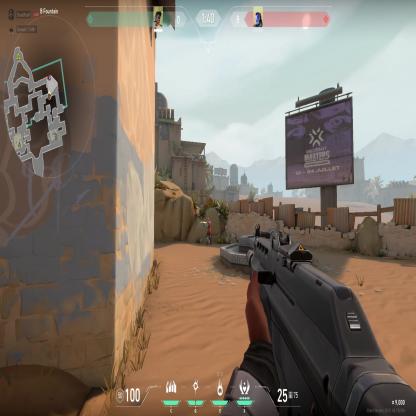
Label: enemy